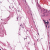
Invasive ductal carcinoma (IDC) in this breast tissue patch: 0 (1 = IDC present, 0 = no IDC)